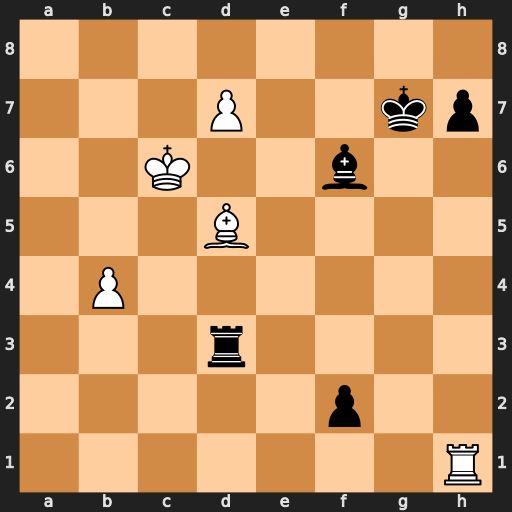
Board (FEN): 8/3P2kp/2K2b2/3B4/1P6/3r4/5p2/7R
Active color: w
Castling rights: -
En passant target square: -
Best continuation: Rxh7+ Kxh7 Be4+ Kg7 Bxd3